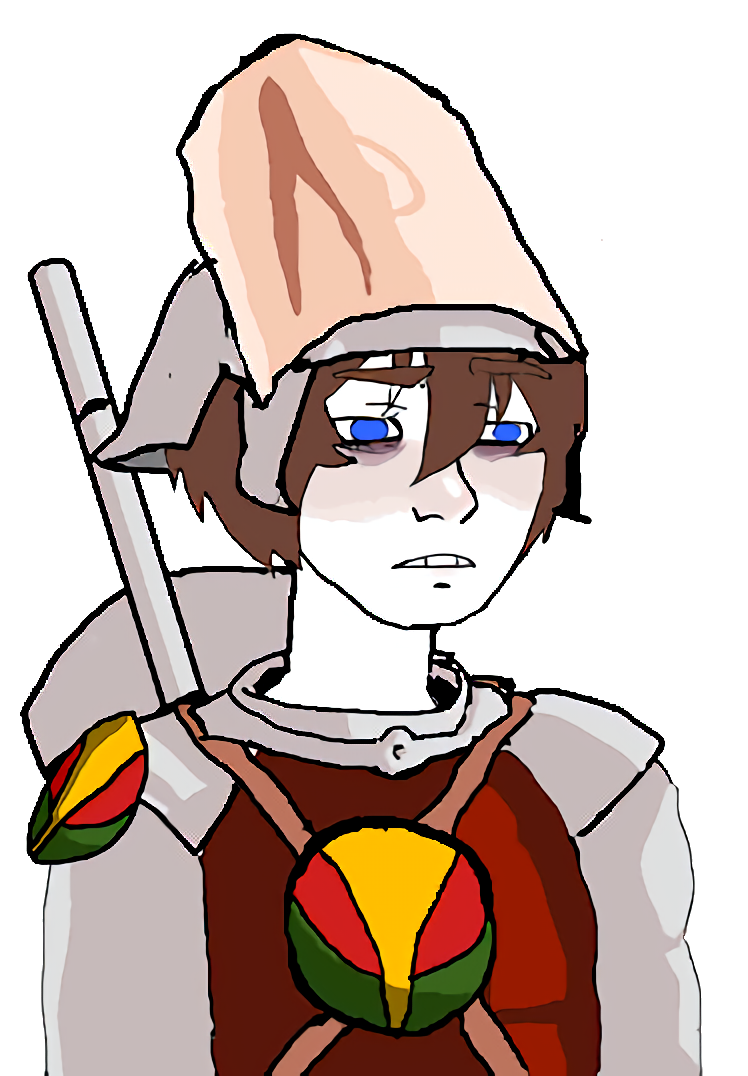
Label: 5_Twinkjak